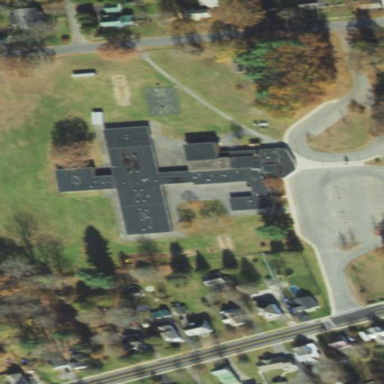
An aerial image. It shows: School building.